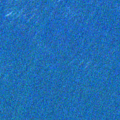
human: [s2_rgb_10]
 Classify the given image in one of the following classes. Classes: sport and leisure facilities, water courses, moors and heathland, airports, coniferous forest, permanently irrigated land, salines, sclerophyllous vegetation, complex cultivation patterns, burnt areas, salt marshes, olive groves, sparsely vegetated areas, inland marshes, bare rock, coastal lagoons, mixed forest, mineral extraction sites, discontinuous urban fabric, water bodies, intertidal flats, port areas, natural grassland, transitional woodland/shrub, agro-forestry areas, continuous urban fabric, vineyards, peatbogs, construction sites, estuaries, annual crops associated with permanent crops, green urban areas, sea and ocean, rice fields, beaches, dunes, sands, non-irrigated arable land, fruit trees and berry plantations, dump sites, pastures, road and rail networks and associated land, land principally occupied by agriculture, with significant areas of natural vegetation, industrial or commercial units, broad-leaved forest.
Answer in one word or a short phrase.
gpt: sea and ocean